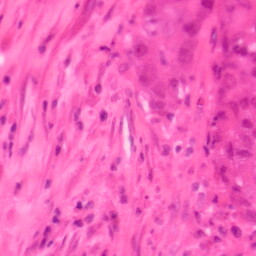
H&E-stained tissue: Colon